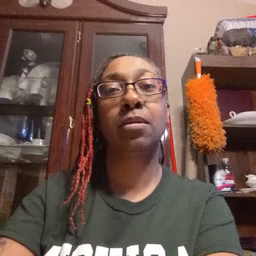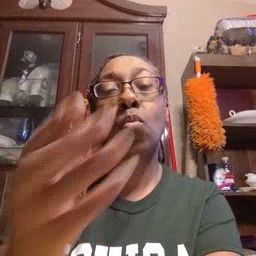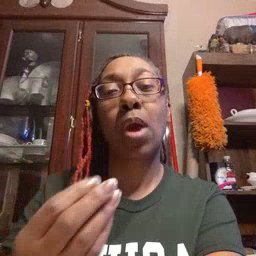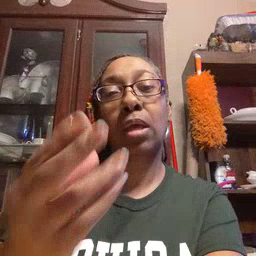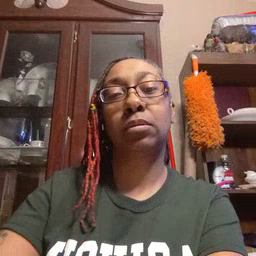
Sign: wet